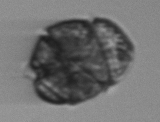
Label: Margalefidinium